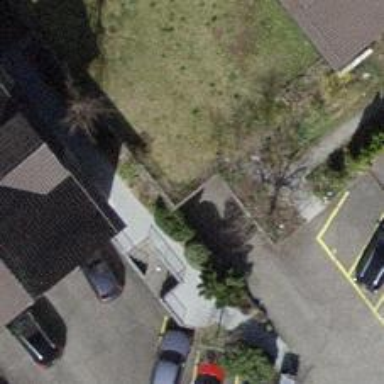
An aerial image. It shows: Parking entrance.